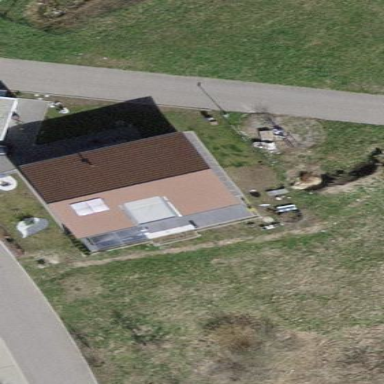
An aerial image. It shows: Detached building with gabled roof.